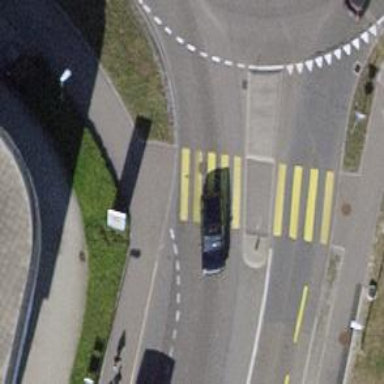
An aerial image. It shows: Marked crossing with pedestrian island.